Interaction volume radius: 5 \u00c5
Interaction volume height: 20 \u00c5
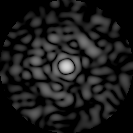
Disorder parameter: 0.8752